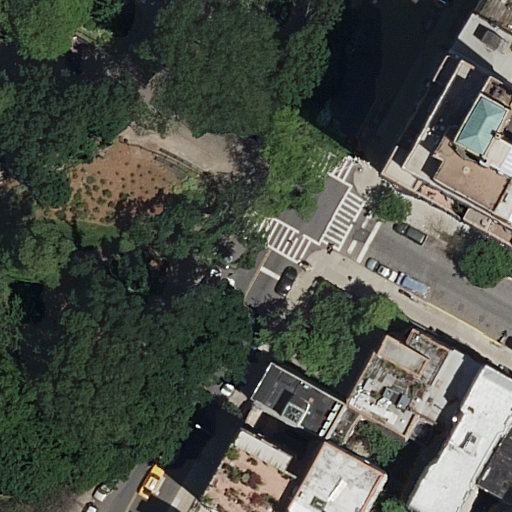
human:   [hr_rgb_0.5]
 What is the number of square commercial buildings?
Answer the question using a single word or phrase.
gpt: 0

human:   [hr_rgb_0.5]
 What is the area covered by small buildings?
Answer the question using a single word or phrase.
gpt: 83m2

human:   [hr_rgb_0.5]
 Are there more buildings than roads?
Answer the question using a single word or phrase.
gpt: no

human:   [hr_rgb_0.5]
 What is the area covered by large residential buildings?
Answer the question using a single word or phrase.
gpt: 617m2

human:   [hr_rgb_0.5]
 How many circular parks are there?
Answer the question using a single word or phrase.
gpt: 0

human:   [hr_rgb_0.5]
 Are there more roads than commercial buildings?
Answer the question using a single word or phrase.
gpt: yes

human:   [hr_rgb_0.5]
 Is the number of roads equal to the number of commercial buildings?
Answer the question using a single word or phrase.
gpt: no

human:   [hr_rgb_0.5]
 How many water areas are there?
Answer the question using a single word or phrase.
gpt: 0

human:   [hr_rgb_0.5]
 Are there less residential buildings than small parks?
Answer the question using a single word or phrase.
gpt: no

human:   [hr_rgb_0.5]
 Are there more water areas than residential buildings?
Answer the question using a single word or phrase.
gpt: no

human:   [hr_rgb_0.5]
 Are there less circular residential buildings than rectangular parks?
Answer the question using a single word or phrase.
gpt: yes

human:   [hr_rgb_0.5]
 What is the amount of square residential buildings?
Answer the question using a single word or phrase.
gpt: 0

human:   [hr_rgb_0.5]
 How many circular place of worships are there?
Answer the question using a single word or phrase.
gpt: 0

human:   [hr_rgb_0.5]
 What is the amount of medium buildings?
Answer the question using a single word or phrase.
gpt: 5

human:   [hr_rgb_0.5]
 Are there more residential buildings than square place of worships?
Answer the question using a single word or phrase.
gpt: yes

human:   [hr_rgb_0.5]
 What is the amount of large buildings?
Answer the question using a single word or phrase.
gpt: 1

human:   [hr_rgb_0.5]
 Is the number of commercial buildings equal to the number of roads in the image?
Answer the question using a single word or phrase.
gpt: no

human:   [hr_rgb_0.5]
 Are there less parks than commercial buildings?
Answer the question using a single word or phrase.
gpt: no

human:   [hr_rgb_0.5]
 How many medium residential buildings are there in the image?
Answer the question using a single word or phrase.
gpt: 5

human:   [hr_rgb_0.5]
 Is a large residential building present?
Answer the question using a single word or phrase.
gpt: yes

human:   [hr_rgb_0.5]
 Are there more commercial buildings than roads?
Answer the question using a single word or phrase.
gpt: no

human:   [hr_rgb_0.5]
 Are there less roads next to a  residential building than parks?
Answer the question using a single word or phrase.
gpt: no

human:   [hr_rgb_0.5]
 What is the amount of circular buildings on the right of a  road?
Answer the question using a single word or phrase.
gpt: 0

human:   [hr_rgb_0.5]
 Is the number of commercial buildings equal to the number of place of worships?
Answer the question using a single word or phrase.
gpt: no

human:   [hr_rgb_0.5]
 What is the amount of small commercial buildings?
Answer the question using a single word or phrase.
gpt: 0

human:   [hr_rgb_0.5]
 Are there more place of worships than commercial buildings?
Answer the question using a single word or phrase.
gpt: yes

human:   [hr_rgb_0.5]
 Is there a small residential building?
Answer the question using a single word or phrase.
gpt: yes

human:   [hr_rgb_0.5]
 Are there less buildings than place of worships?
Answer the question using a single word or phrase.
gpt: no

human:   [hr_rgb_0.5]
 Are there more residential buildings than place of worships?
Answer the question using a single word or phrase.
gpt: yes

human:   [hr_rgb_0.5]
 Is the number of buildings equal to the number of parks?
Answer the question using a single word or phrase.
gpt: no

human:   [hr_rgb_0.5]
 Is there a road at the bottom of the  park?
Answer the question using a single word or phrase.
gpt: yes

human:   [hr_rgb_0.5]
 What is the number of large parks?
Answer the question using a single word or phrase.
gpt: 1

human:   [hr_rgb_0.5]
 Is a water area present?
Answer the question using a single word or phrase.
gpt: no

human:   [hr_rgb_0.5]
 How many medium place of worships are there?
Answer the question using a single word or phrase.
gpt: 1

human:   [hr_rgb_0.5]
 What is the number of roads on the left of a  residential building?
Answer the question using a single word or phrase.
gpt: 8

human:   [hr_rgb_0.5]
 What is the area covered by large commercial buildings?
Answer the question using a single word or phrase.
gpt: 0m2